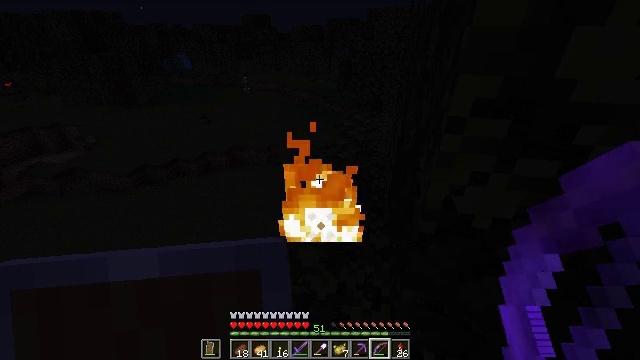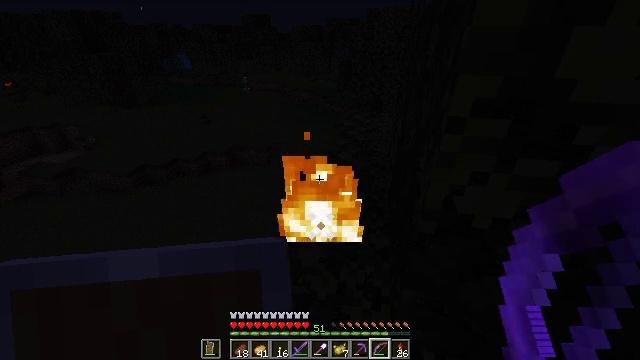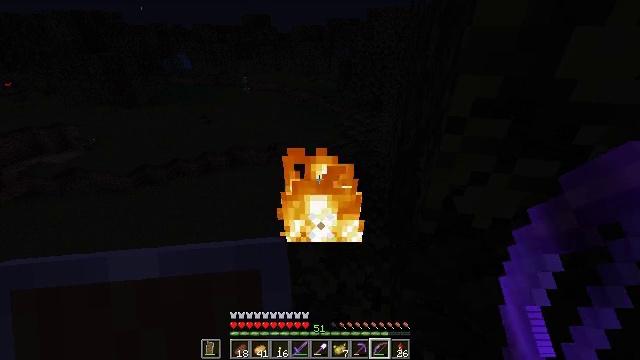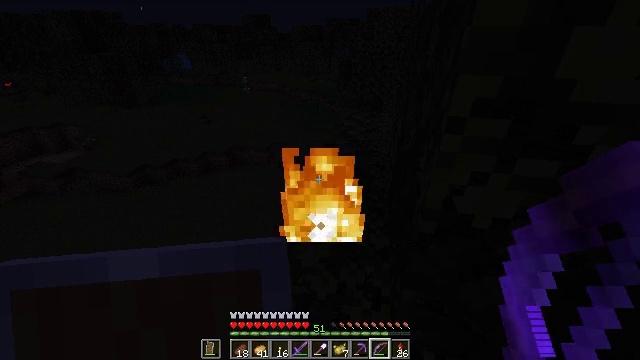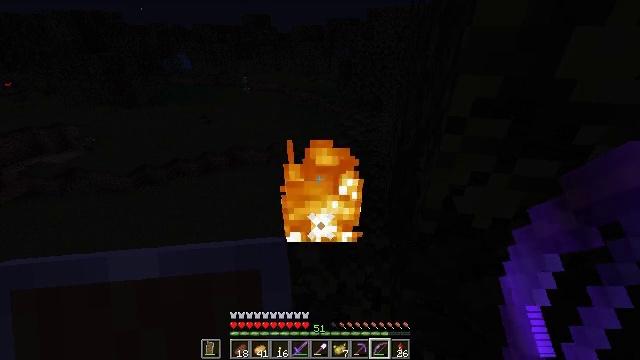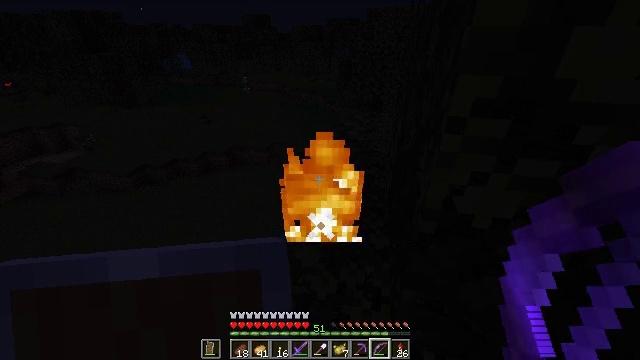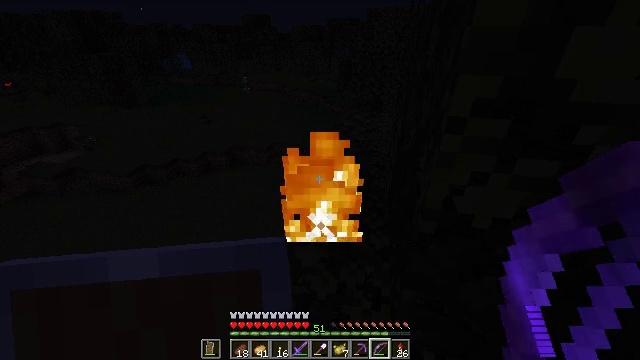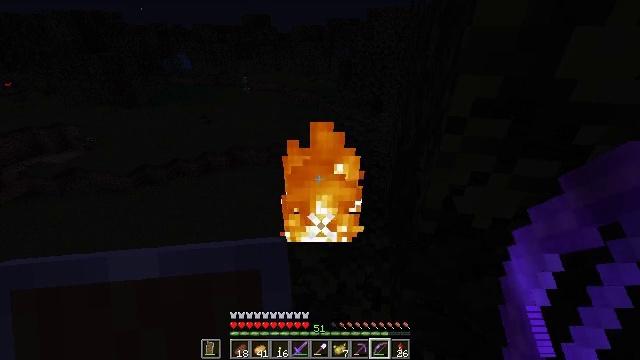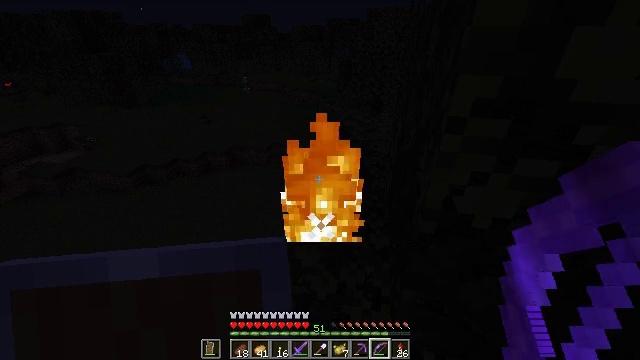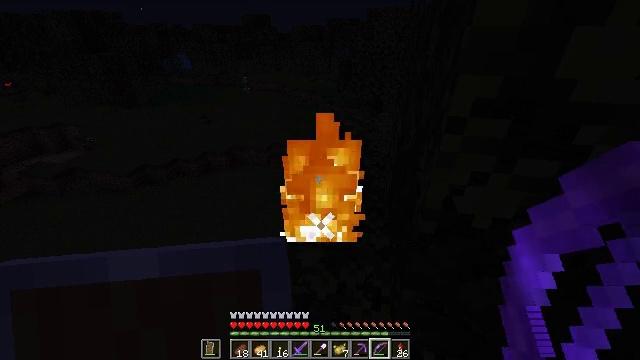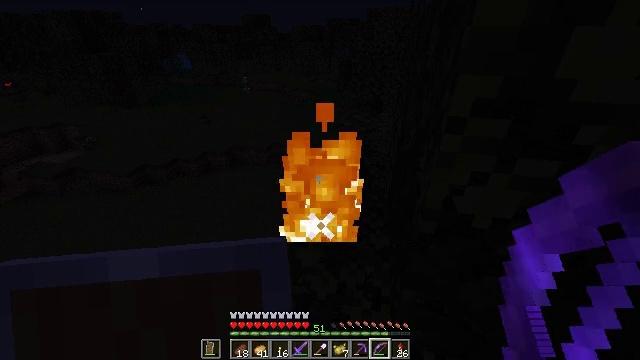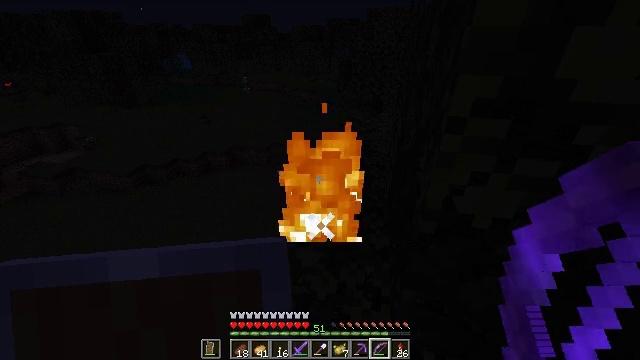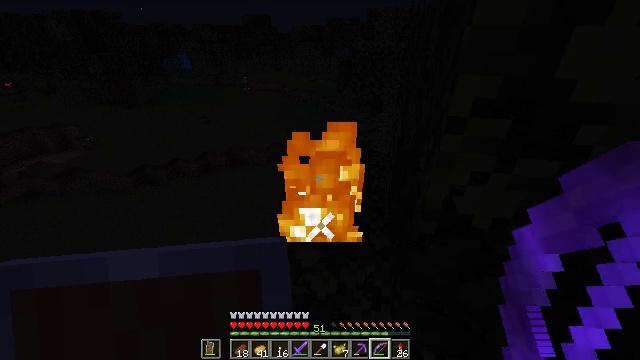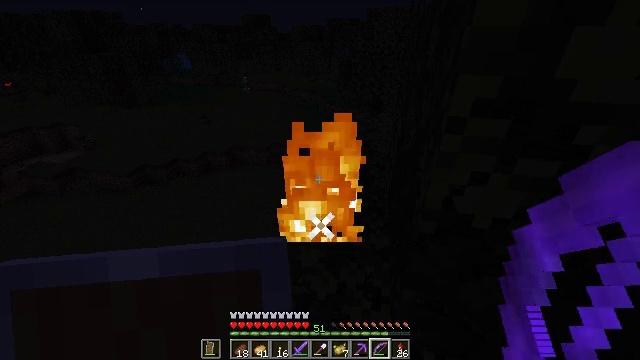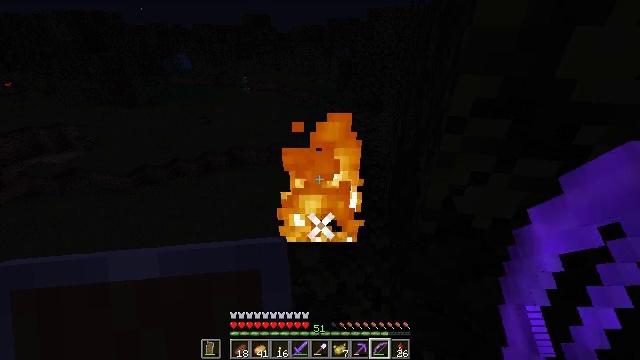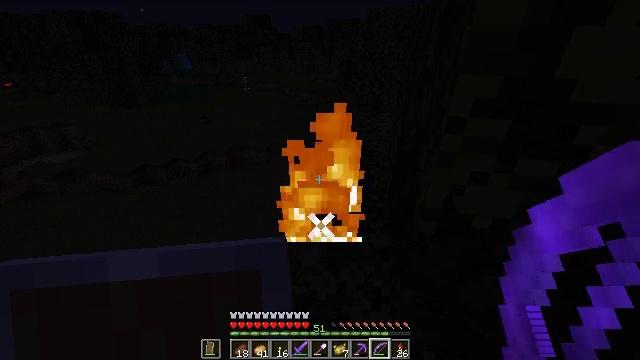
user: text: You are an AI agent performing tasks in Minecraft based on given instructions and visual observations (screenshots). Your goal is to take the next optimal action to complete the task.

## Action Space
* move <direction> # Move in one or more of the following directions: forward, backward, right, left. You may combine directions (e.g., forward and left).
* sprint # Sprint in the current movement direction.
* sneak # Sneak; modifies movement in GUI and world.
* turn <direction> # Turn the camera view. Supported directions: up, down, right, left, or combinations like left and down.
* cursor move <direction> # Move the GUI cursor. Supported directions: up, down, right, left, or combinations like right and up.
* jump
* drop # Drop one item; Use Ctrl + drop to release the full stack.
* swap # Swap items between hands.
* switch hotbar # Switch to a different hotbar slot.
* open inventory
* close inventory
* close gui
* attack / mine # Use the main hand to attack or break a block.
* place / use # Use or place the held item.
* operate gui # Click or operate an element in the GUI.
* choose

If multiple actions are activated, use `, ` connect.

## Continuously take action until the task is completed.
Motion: motion action
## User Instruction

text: Combat the slime.
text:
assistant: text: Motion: no_op
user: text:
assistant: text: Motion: no_op
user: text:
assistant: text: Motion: no_op
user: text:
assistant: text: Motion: no_op
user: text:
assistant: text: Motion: no_op
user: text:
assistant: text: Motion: no_op
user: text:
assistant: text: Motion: no_op
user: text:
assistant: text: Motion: no_op
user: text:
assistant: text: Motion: no_op
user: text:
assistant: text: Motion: no_op
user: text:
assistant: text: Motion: no_op
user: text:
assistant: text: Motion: no_op
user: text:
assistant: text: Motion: no_op
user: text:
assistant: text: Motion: no_op
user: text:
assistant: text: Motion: no_op
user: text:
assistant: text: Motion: no_op
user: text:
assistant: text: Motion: no_op
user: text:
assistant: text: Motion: no_op
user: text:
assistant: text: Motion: no_op
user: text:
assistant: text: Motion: no_op
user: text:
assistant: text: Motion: no_op
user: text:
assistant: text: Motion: no_op
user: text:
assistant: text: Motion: no_op
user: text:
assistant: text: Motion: no_op
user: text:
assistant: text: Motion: no_op
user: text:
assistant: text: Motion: no_op
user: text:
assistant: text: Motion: no_op
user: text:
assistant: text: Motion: no_op
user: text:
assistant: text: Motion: no_op
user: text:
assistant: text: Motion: no_op